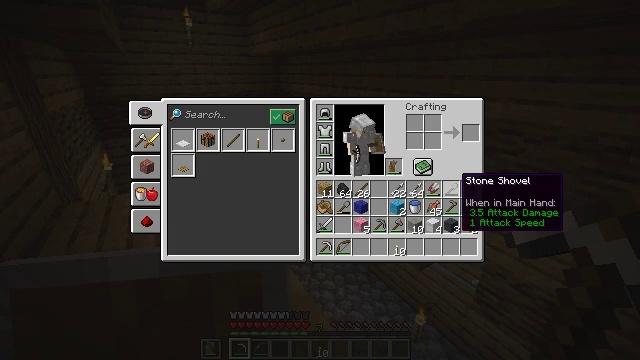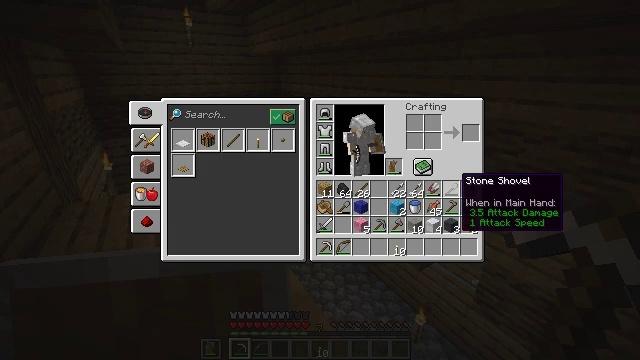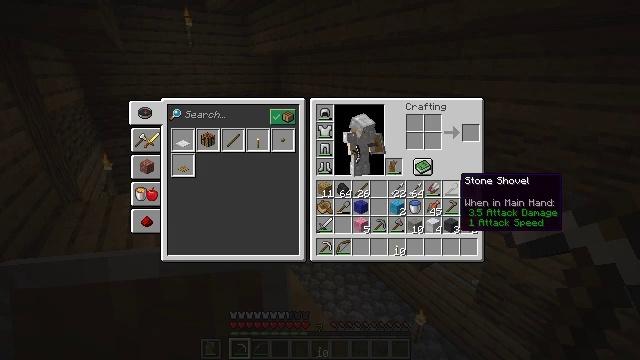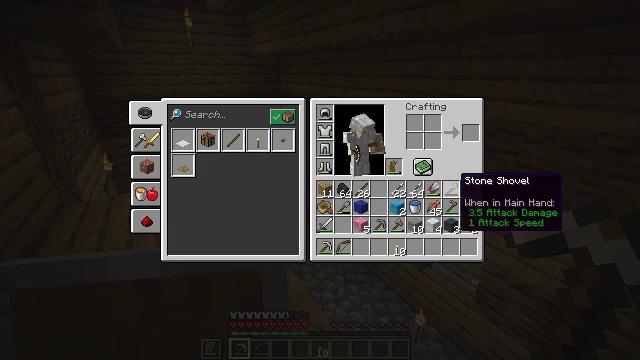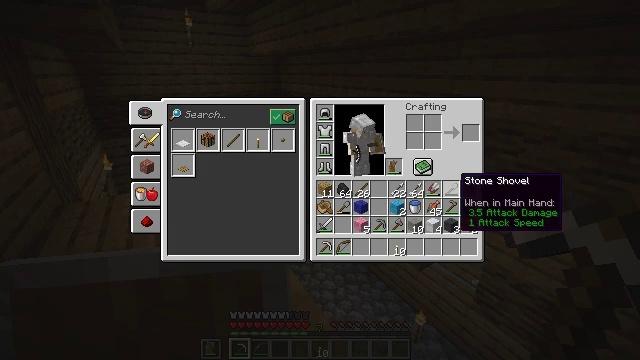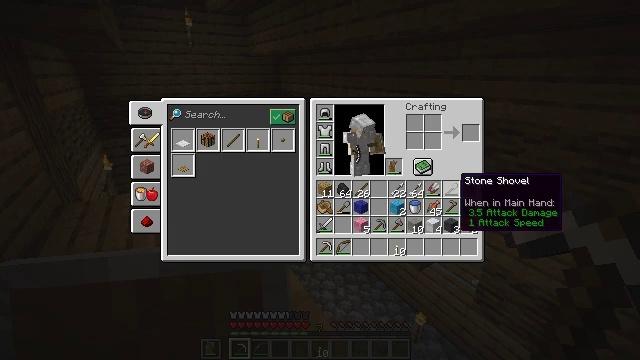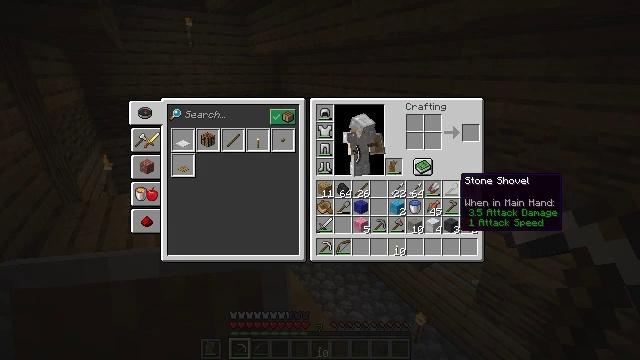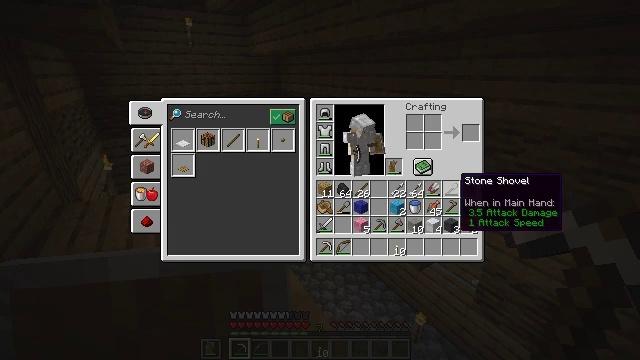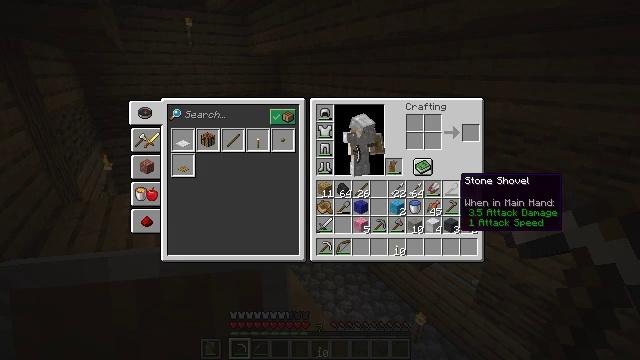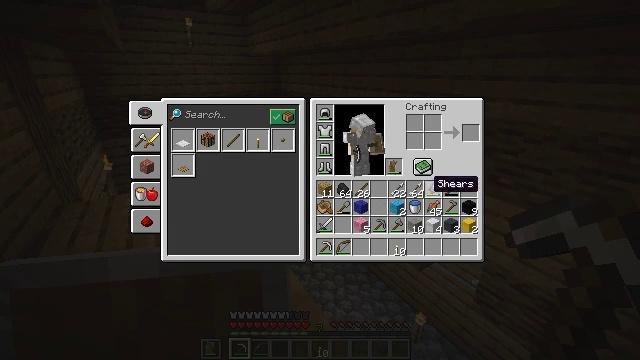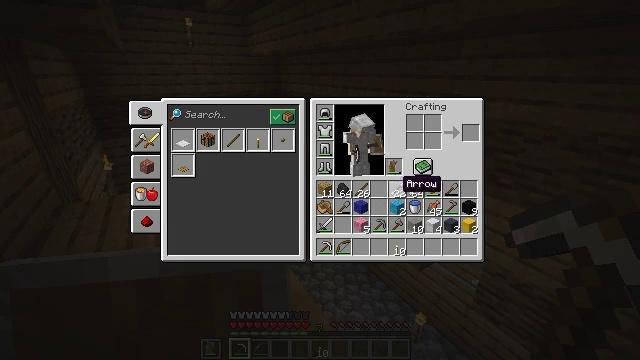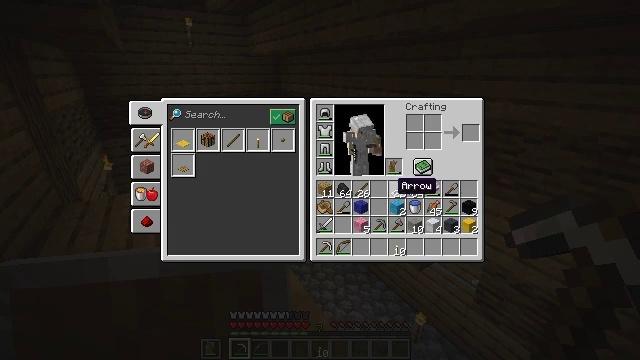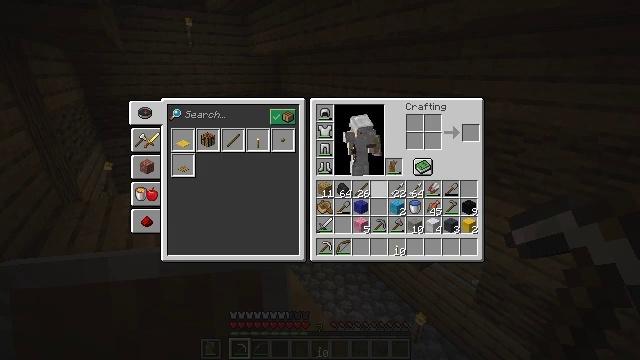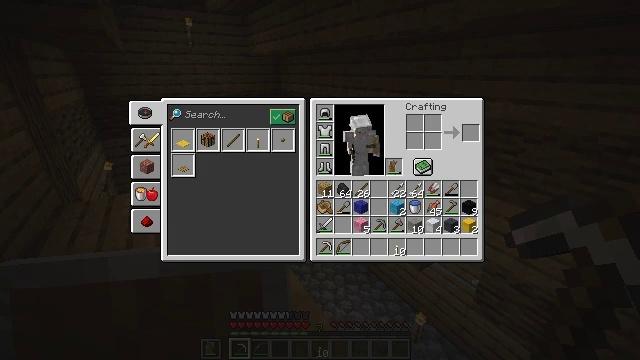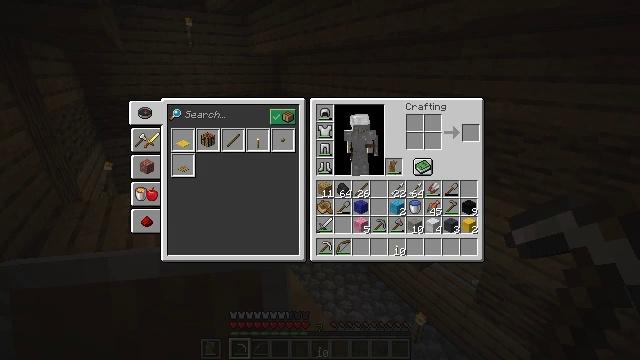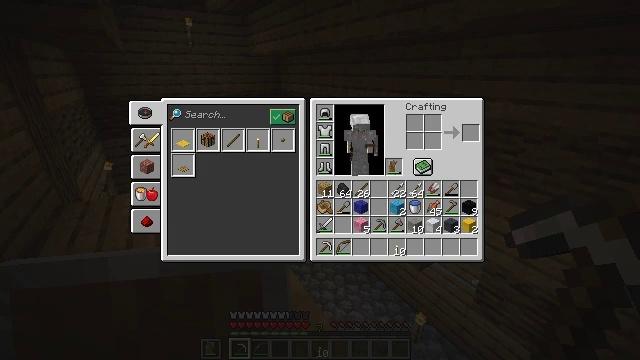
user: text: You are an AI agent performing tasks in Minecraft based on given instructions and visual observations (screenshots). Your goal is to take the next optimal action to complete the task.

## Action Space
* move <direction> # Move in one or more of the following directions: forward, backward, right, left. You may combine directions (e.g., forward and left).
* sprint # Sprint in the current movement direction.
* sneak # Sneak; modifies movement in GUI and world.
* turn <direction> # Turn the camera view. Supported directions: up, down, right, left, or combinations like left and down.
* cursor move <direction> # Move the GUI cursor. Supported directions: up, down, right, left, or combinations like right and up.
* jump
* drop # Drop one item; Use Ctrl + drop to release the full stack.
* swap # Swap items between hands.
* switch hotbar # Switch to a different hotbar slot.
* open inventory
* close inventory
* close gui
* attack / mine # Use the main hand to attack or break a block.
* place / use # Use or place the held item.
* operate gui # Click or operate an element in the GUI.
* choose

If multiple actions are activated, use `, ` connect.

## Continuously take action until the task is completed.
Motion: motion action
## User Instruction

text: Break the block of red wool.
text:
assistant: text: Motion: no_op
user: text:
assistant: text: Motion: no_op
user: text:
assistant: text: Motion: no_op
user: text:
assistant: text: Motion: no_op
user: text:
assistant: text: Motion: no_op
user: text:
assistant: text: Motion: no_op
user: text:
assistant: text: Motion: no_op
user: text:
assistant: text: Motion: no_op
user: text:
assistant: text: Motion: cursor move left
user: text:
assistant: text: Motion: cursor move left
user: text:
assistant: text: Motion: no_op
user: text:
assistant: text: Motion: cursor move left
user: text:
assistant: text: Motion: cursor move left and up
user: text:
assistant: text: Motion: no_op
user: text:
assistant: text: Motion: cursor move left
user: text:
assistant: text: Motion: cursor move left and down
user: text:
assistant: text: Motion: cursor move down
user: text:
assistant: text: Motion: no_op
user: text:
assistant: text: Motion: no_op
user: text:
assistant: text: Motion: no_op
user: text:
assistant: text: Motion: operate gui
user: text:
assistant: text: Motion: operate gui
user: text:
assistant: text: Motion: cursor move right
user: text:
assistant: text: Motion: cursor move right and down
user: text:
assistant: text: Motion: no_op
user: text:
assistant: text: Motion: no_op
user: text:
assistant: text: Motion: no_op
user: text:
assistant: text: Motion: no_op
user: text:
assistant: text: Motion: no_op
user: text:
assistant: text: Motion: operate gui